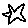
Label: star